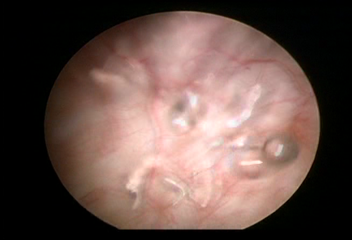
Modality: WLC
Class: Normal mucosa
Bladder cancer association: No